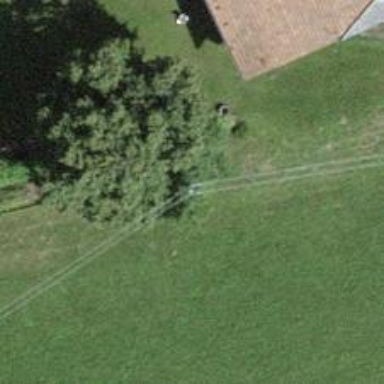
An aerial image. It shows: Utility pole in the area.